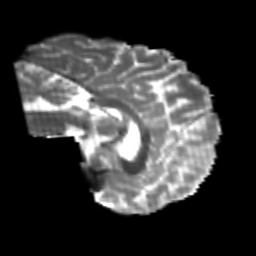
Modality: T2w
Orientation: sagittal
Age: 22
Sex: male
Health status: healthy
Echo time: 0.074 s